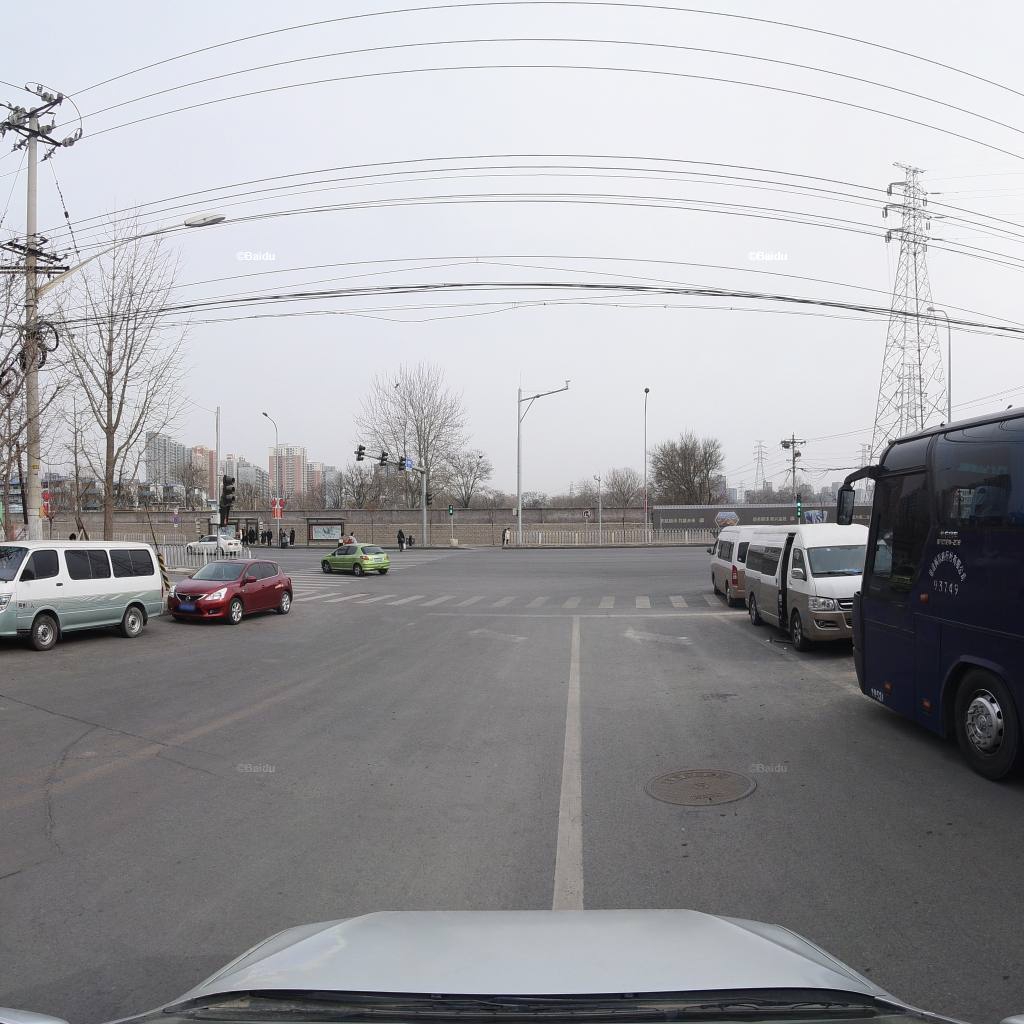
Region: Fengtai
Road damage annotations: transverse crack, manhole cover, longitudinal crack